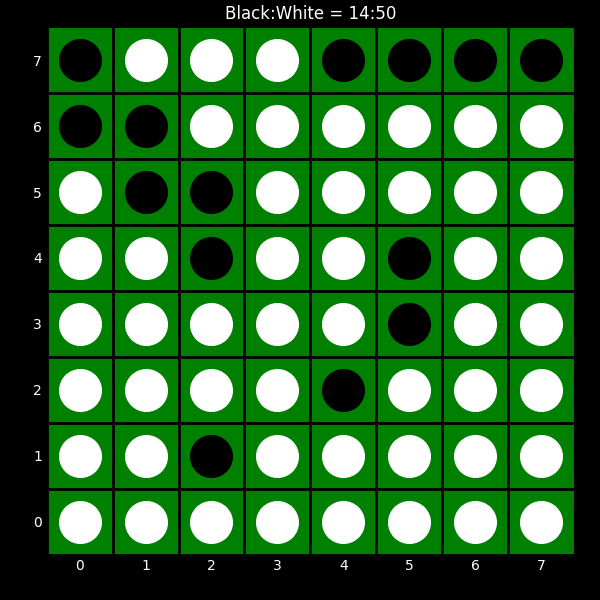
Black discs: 14
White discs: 50